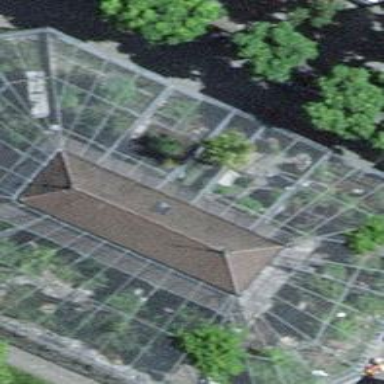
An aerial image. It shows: Aviary in the zoo.